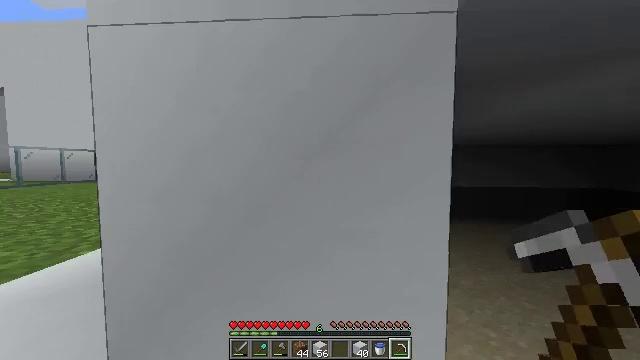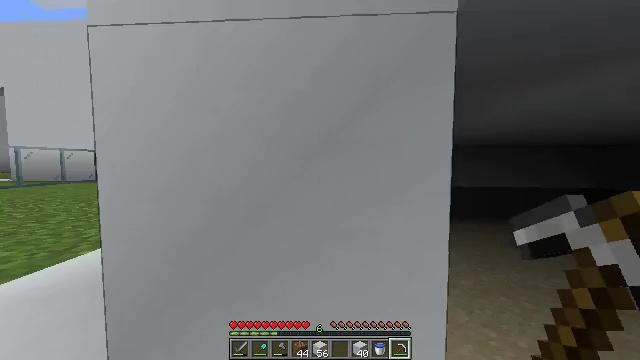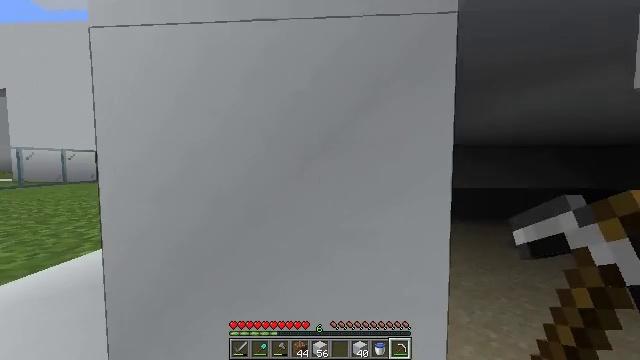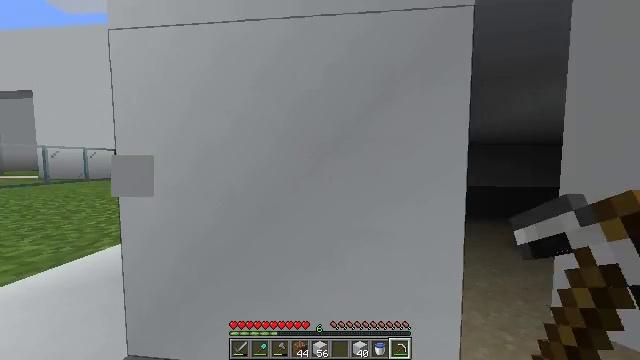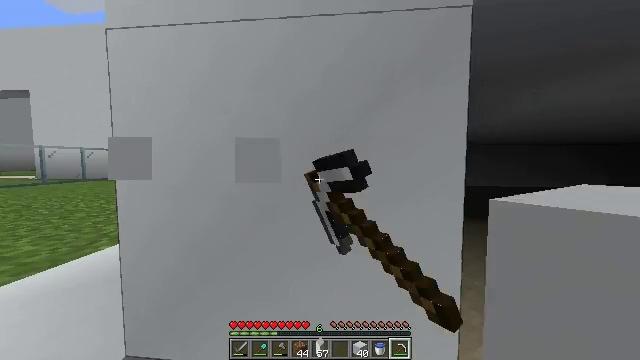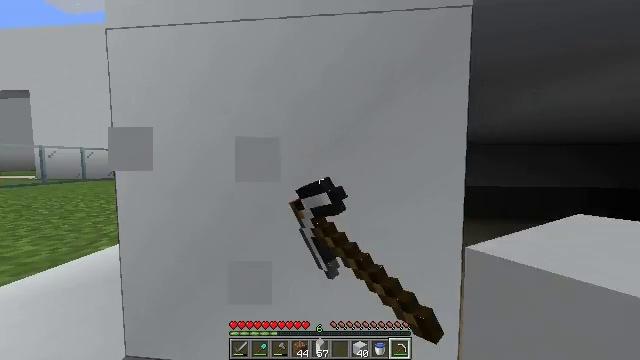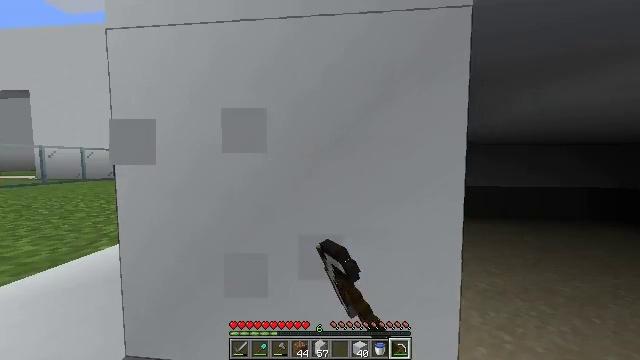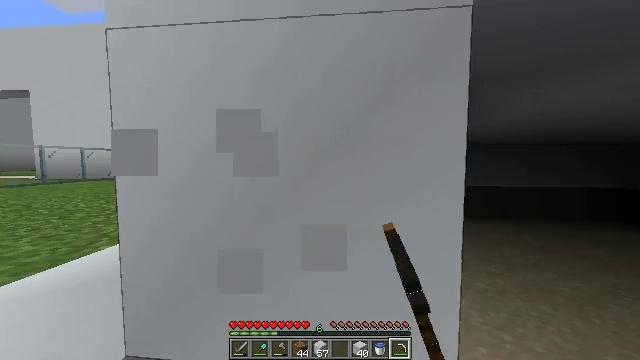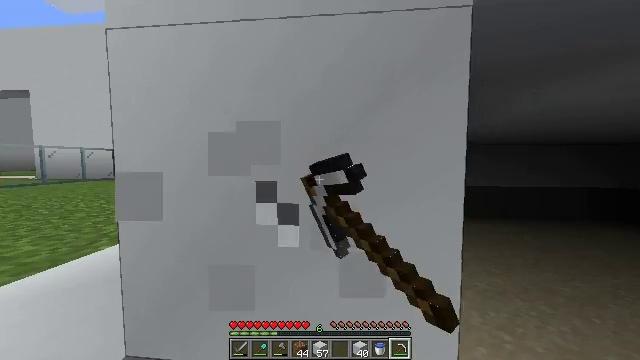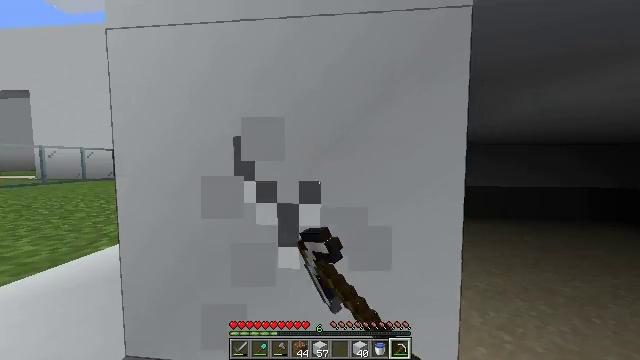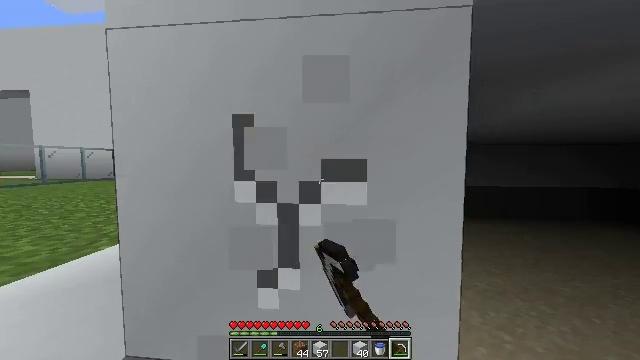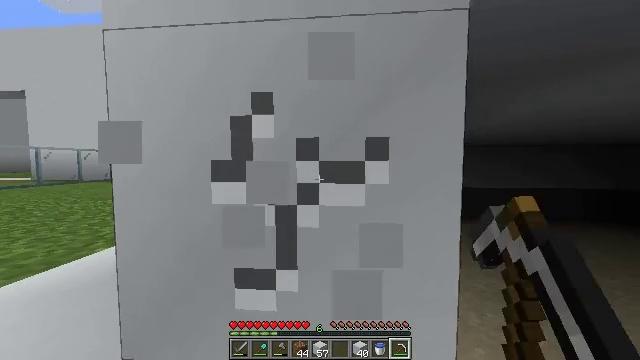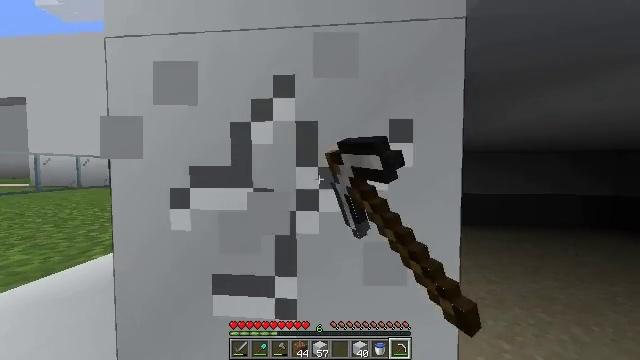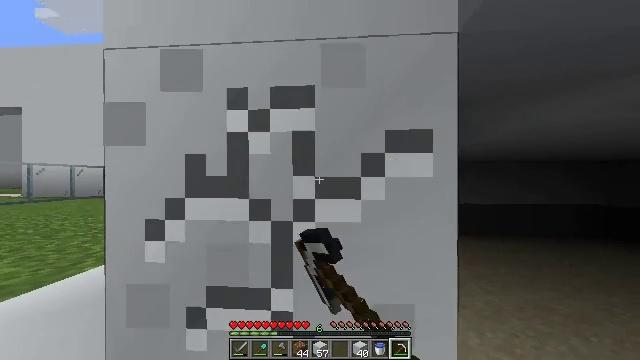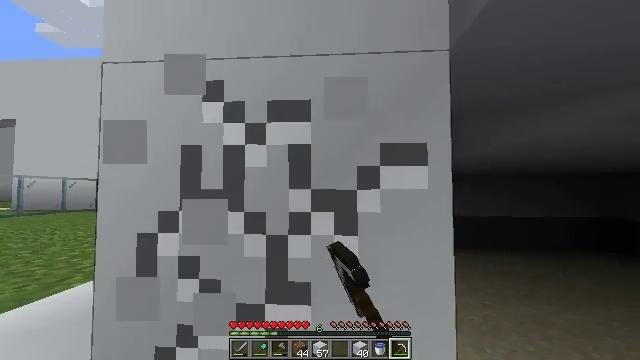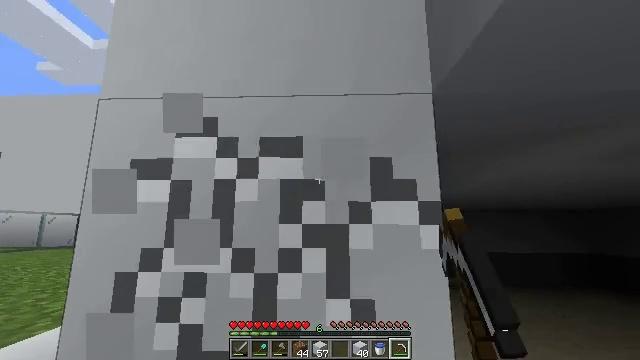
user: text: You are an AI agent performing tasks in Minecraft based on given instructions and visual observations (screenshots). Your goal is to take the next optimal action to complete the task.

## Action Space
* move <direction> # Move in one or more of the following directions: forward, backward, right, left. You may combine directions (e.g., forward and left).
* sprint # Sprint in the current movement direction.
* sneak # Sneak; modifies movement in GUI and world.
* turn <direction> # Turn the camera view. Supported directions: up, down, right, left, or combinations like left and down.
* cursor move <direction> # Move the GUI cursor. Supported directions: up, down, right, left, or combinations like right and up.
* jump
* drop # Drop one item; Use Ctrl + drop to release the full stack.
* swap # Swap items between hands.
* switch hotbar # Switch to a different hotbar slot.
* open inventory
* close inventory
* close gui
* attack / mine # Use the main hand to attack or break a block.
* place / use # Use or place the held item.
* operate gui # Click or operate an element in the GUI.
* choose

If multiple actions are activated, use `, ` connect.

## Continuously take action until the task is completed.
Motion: motion action
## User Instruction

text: Collect white concrete from a structure.
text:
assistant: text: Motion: no_op
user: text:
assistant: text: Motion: no_op
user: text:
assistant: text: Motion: turn left, attack / mine
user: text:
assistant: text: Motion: attack / mine
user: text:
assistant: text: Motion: attack / mine
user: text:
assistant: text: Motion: attack / mine
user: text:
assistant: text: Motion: attack / mine
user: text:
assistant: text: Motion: attack / mine
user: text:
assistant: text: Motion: attack / mine
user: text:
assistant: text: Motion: attack / mine
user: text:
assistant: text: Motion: attack / mine
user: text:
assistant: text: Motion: turn up, attack / mine
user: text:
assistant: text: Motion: turn up, attack / mine
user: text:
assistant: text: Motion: turn up, attack / mine
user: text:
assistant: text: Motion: turn right and up, attack / mine
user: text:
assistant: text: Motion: turn right and up, attack / mine
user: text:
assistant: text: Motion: turn up, attack / mine
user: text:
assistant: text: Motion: turn up, attack / mine
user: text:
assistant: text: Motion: turn up, attack / mine
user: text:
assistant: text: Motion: attack / mine
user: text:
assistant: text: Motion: attack / mine
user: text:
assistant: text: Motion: attack / mine
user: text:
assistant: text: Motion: attack / mine
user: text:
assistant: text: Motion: attack / mine
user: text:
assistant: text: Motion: attack / mine
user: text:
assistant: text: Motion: attack / mine
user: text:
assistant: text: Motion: attack / mine
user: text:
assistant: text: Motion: attack / mine
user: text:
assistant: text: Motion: attack / mine
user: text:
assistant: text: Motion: attack / mine